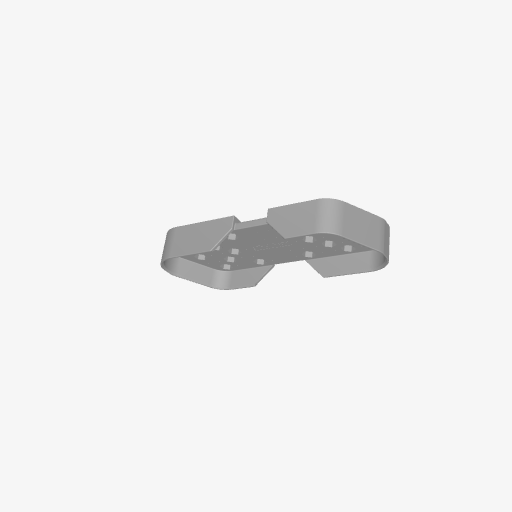
Part: BatteryMount